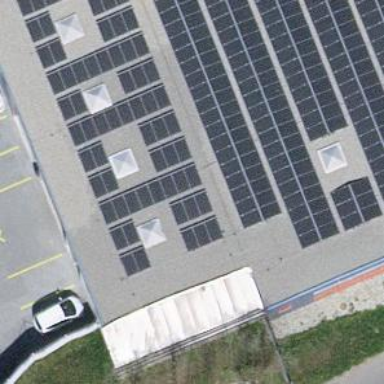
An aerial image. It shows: Solar power generator.